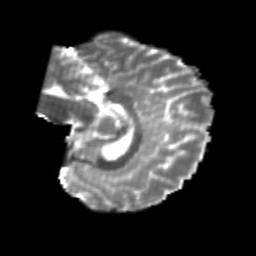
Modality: T2w
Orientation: sagittal
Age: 24
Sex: female
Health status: healthy
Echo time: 0.074 s